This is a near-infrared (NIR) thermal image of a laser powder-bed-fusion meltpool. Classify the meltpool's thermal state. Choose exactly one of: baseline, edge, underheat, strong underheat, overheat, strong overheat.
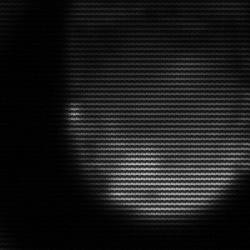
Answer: edge